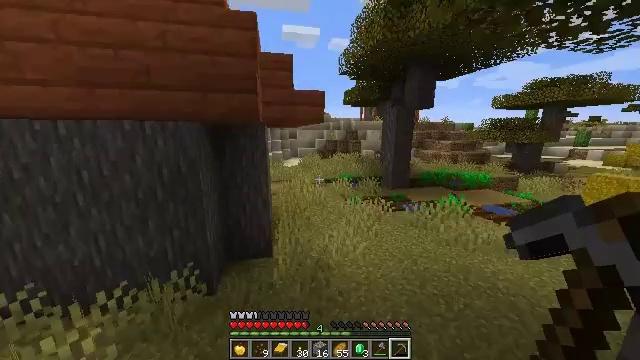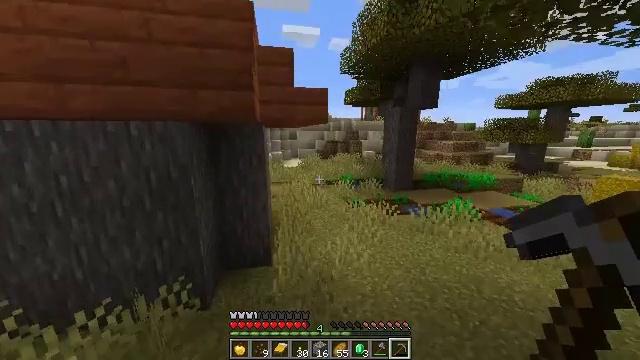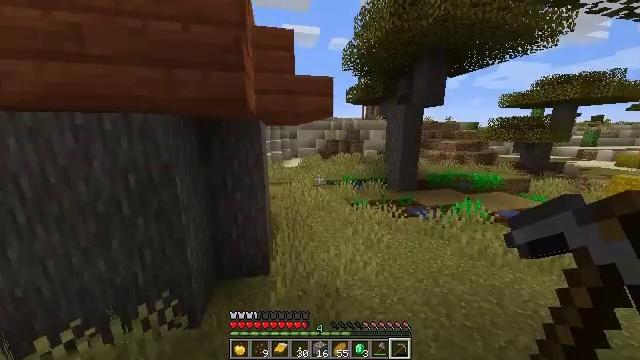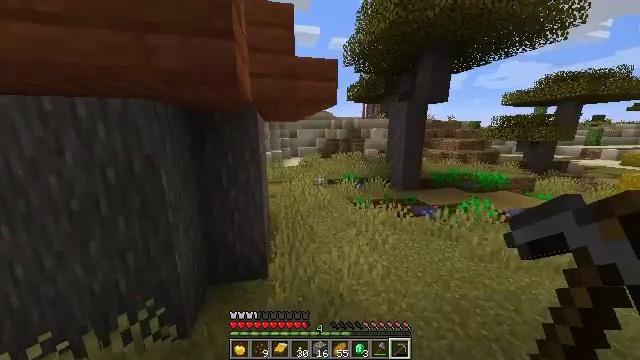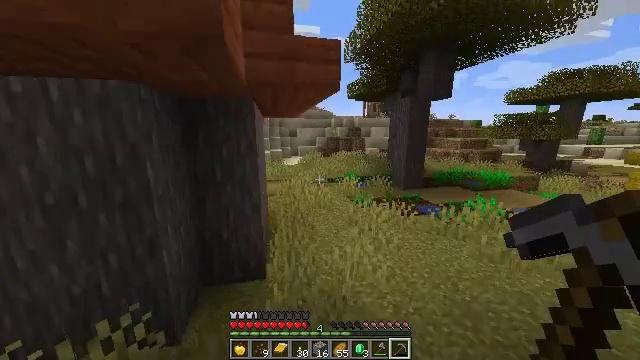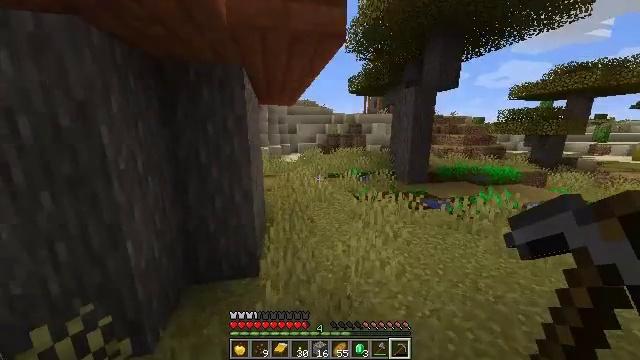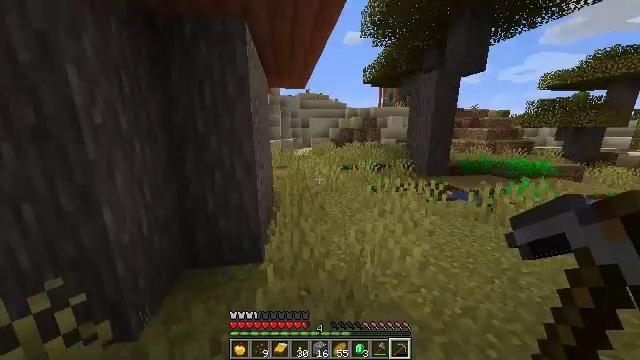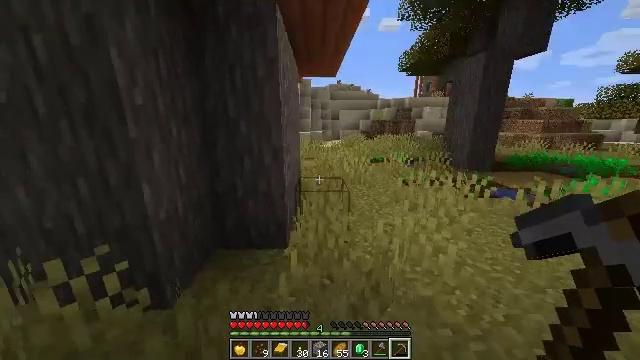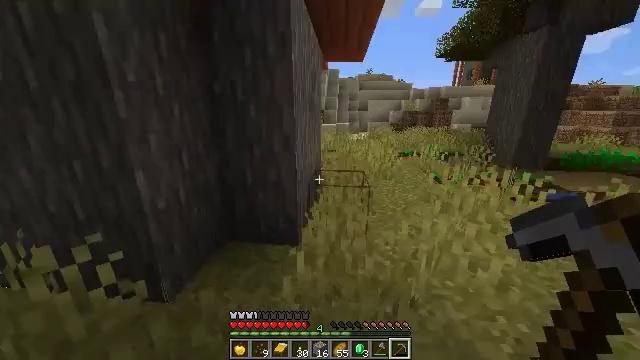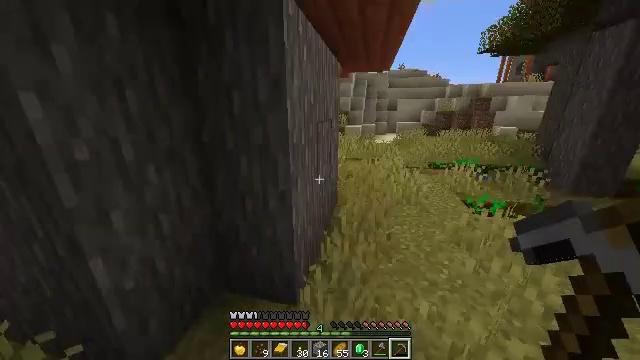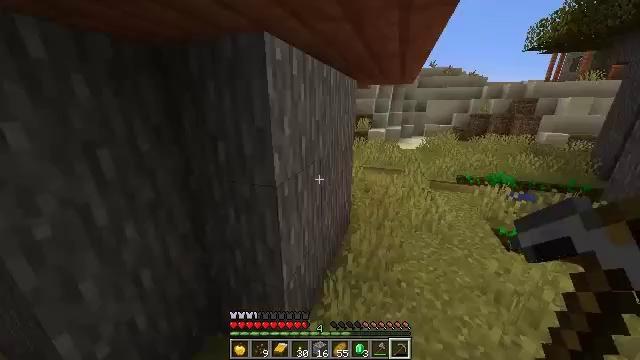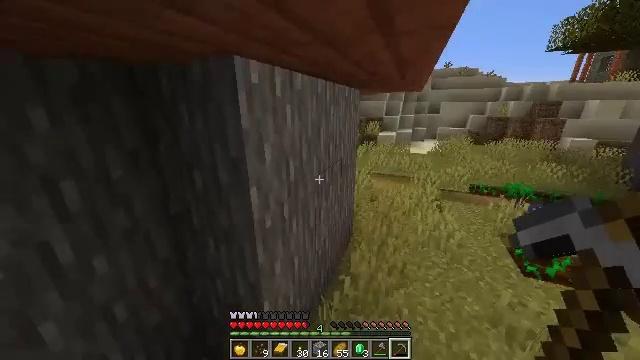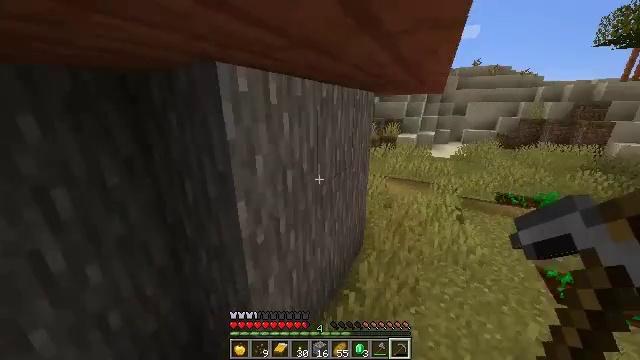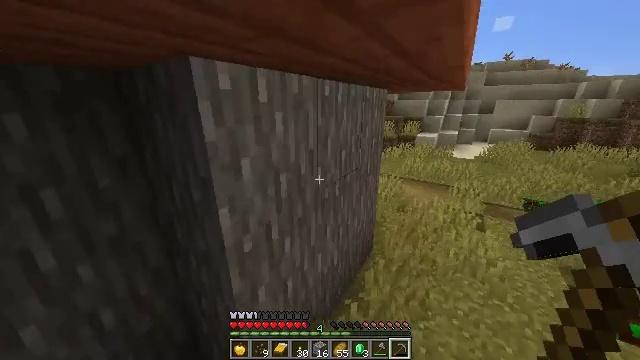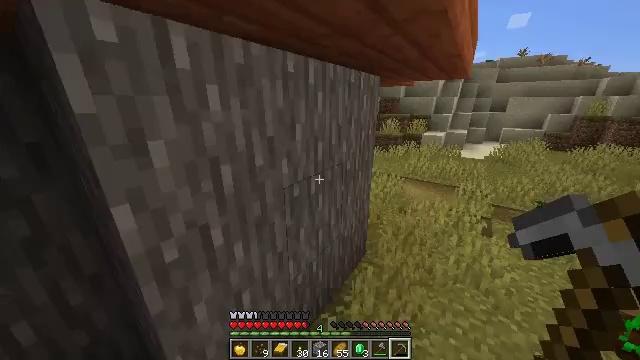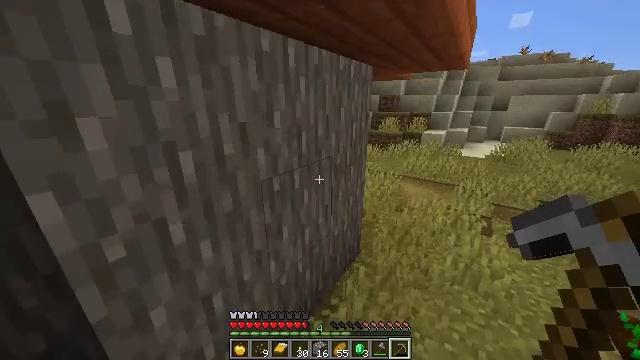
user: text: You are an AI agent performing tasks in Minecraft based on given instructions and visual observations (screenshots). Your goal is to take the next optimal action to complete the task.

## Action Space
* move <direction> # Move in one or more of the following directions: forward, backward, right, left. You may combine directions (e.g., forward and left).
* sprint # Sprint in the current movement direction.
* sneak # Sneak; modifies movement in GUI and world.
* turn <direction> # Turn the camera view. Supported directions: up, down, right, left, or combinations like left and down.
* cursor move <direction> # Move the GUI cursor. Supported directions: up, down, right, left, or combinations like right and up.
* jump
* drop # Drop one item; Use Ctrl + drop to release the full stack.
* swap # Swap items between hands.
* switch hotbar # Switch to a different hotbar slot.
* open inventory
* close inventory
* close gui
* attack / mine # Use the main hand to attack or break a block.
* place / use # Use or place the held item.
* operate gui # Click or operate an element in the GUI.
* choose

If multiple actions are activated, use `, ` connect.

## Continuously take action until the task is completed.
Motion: motion action
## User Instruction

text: Gather yellow terracotta for building.
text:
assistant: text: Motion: move forward, jump
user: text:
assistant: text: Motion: move forward, jump
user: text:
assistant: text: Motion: move forward, jump
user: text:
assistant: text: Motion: move forward and move right, jump
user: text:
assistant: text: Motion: move forward and move right, jump
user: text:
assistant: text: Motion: move forward and move right, turn left, jump
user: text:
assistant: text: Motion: move forward and move right, turn left and down, jump
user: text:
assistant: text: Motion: move forward and move right, turn left and down, jump
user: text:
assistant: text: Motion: move forward and move right, turn left and down, jump
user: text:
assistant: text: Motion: move forward and move right, turn left, jump
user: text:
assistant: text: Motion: move forward and move right, turn left, jump
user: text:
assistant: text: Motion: move forward and move right, turn left, jump
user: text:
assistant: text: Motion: move forward and move right, turn left, jump
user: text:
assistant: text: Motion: move forward and move right, turn left, jump
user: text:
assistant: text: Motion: move forward and move right, jump
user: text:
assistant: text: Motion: move forward and move right, jump
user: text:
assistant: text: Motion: move forward and move right, turn left, jump
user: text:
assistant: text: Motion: move forward and move right, turn left, jump
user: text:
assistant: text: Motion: move forward and move right, turn left, jump
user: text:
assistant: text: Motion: move forward and move right, turn left, jump
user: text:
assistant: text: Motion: move forward and move right, turn left, jump
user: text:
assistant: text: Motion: move forward and move right, turn left, jump
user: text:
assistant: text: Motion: move forward and move right, turn left, jump
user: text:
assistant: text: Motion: move forward and move right, turn left, jump
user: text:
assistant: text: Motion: move forward and move right, turn left, jump
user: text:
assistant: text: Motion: move forward and move right, turn left, jump
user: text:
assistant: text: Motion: move forward and move right, turn left, jump
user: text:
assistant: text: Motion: move forward and move right, turn left, jump
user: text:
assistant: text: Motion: move forward and move right, turn left, jump
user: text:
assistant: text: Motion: move forward and move right, turn left, jump